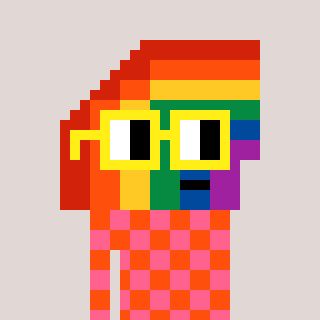
a pixel art character with square yellow glasses, a rainbow-shaped head and a orange-colored body on a warm background